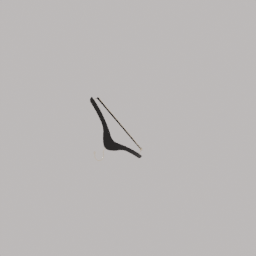
Label: tools